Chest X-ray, AP view. Patient: 40 years old, sex F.
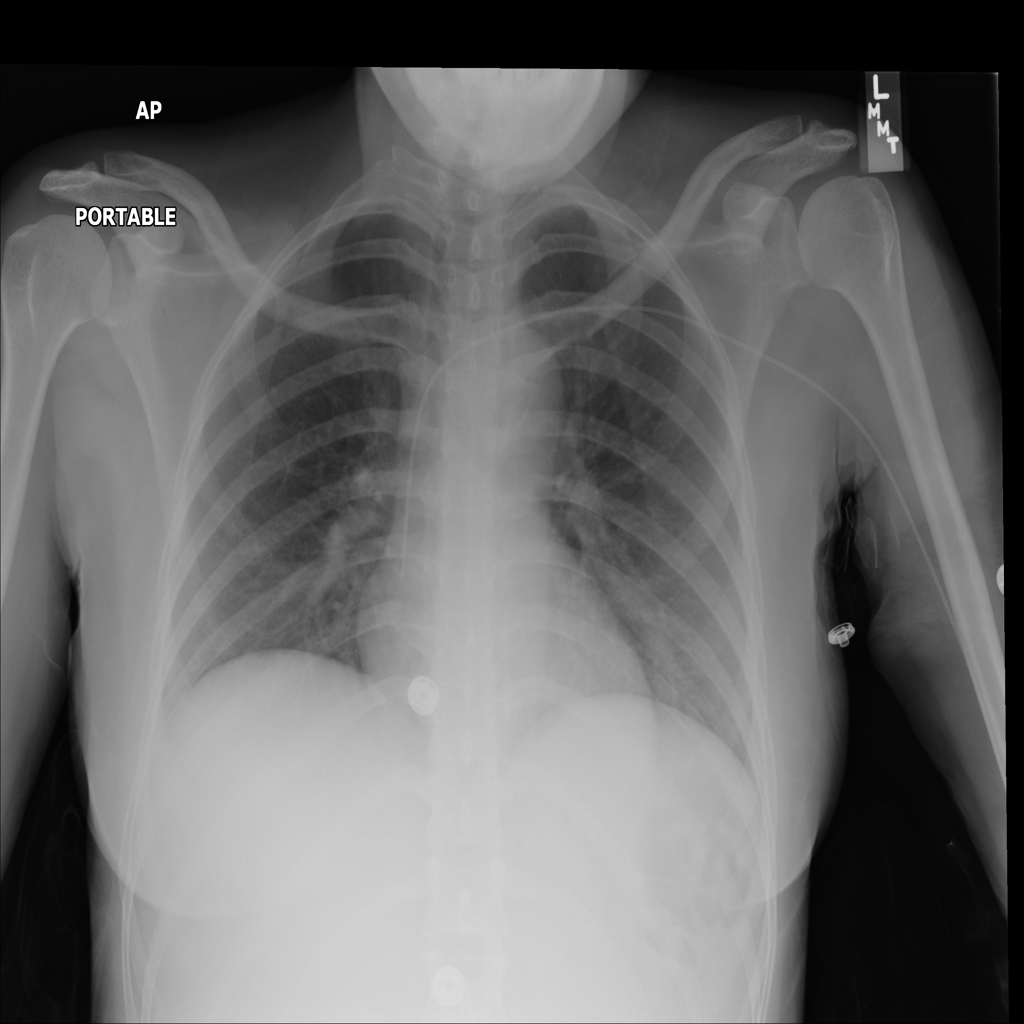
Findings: No Finding